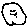
Label: smiley face